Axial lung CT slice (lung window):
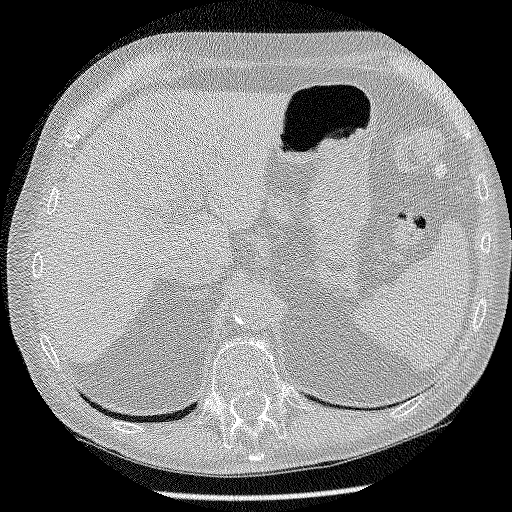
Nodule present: no